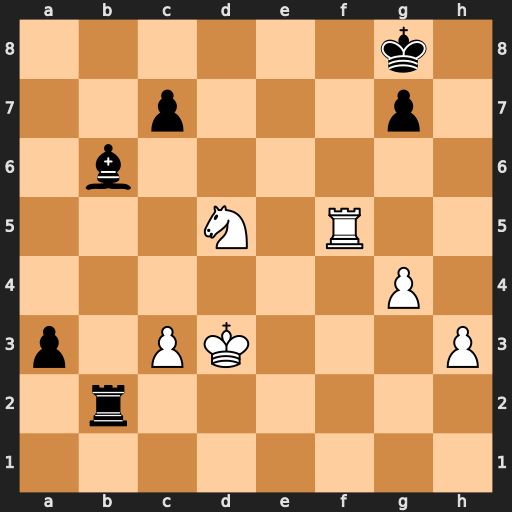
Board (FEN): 6k1/2p3p1/1b6/3N1R2/6P1/p1PK3P/1r6/8
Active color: w
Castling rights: -
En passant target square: -
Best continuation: Ne7+ Kh8 Rh5#